Field crop: tomato
Growth stage: 1
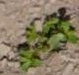
Species: portulaca